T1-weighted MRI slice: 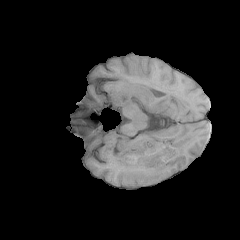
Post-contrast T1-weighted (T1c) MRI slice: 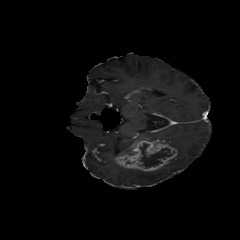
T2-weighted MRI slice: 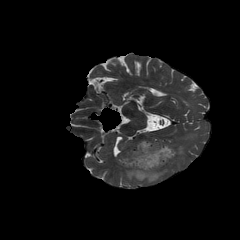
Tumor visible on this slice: yes